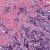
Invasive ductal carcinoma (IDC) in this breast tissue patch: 1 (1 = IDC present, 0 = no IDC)